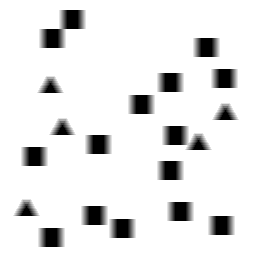
Squares: 15
Triangles: 5
Stars: 0
Total shapes: 20